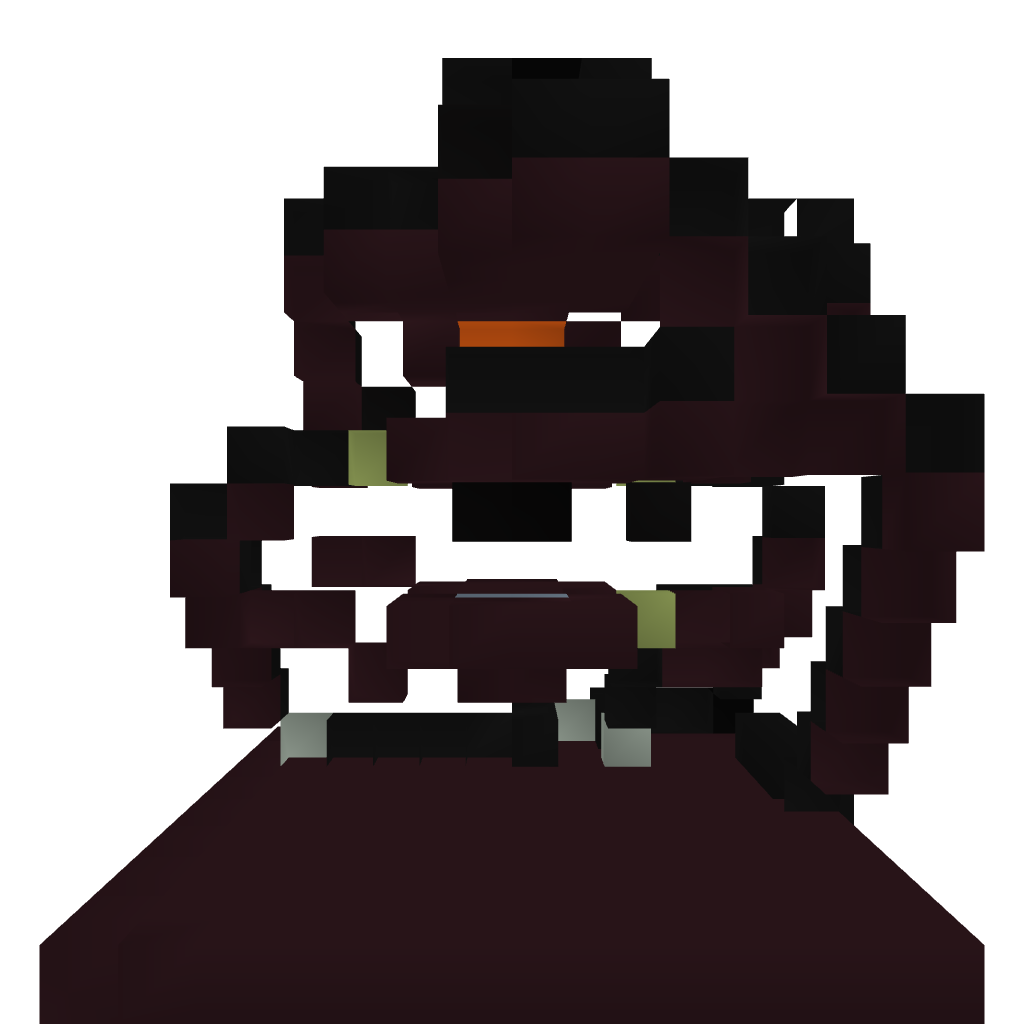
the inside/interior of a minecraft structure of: Lava door